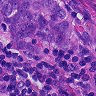
Metastatic tissue present: yes